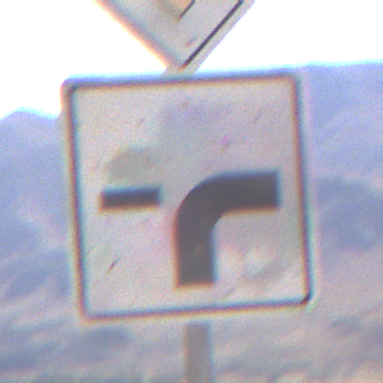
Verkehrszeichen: VerlaufVorfahrtsstrasse9
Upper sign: Vorfahrtsstrasse
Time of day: MorningAfternoon
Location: Outdoor (Nature)
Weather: Clear
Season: NotSpecified
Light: Natural